Question: Is it possible to add this button type of button to my project:

I remember I've heard about 'bezel', but not sure if that is it?
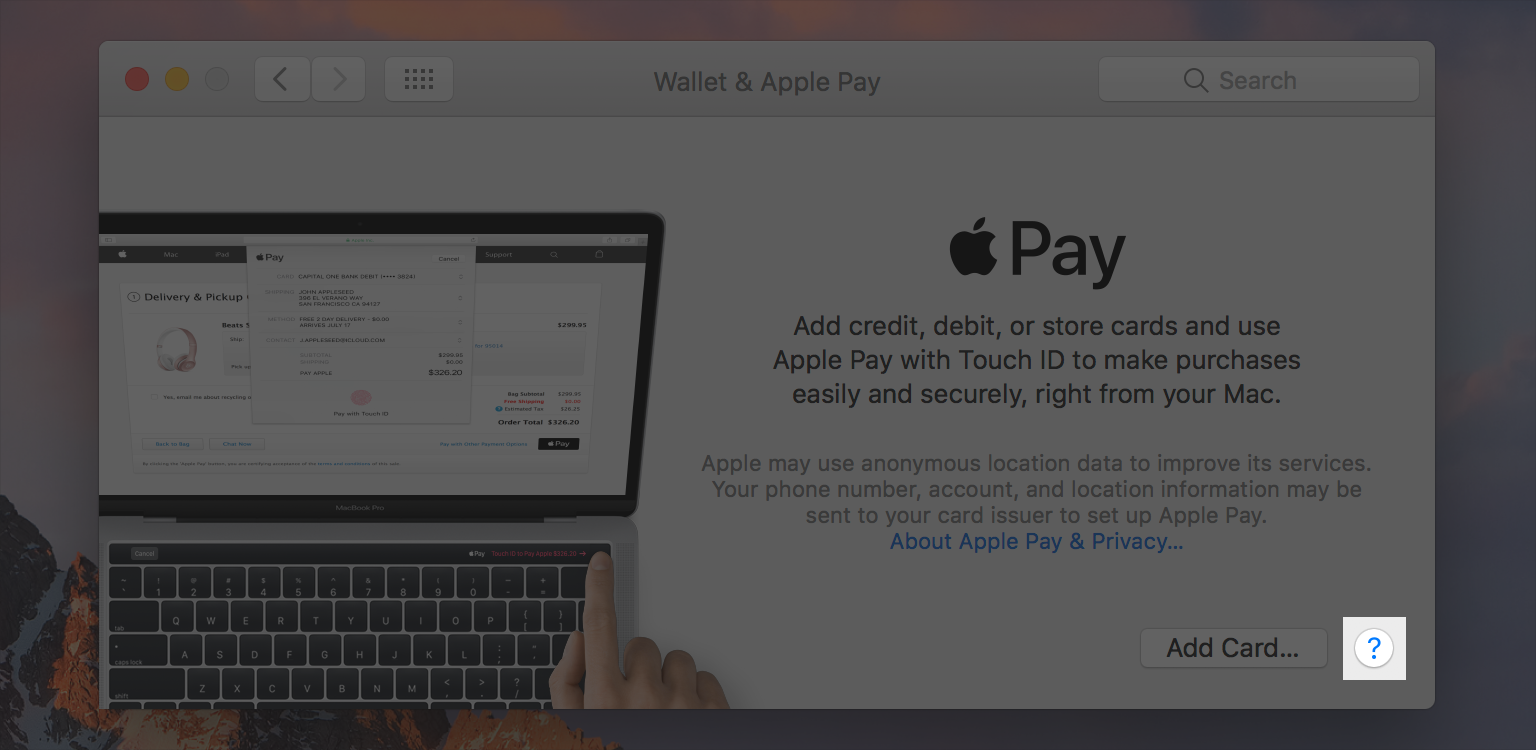
Answer: Just create a 'UIButton', and set it's 'cornerRadius':
'''
button.layer.cornerRadius = 0.5 * button.bounds.size.width
button.clipsToBounds = true
button.backgroundColor = UIColor.gray
'''